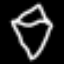
Label: diamond